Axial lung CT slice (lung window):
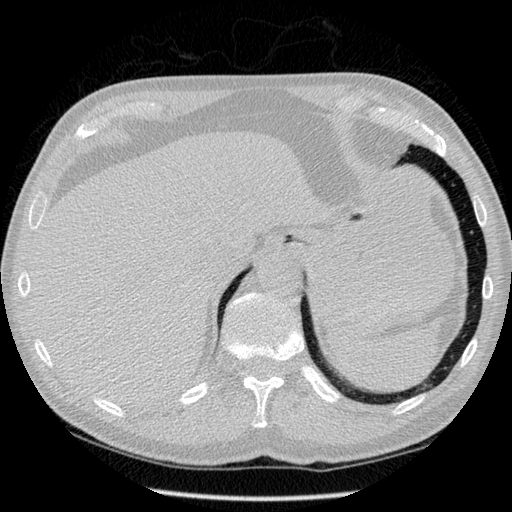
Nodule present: no